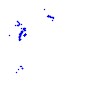
Particle: kaon